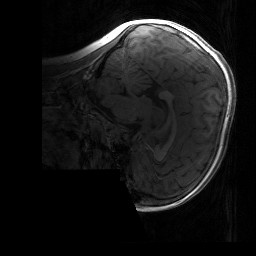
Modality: T1w
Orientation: sagittal
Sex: male
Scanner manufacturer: siemens
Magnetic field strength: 3 T
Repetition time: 1.9 s
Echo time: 0.00243 s